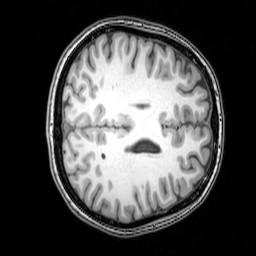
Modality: T1w
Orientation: axial
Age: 21
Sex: female
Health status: healthy
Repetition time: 0.081 s
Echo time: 0.037 s